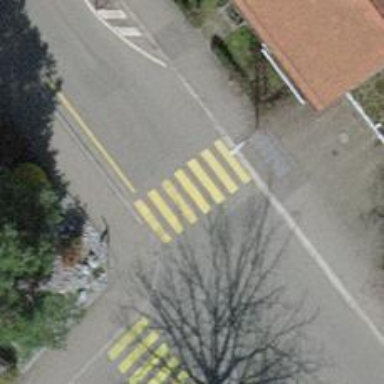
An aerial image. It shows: Marked zebra crossing on the road.